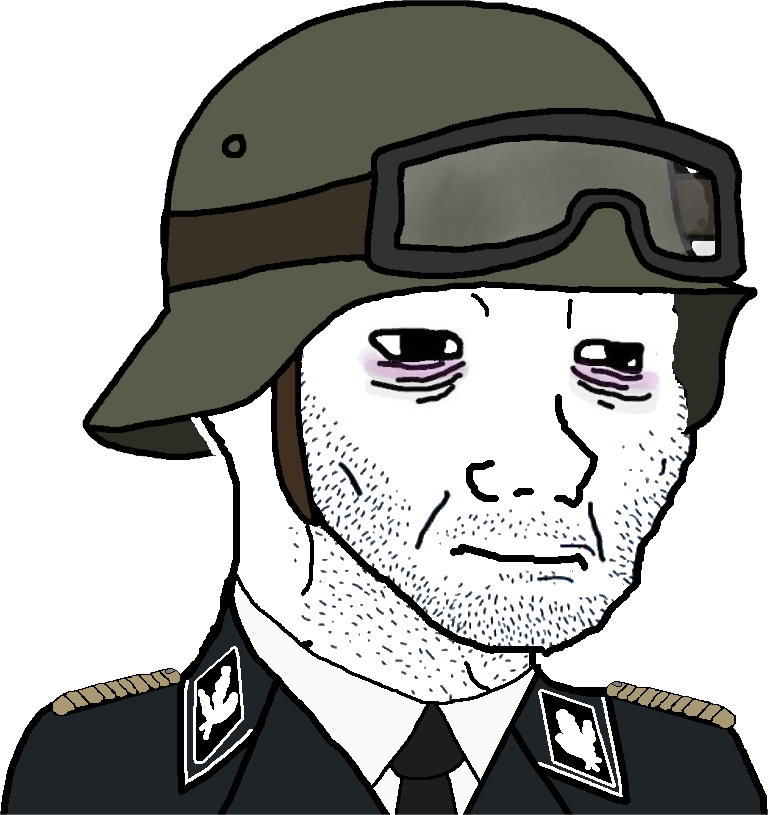
Label: 5_Tired_Wojak